Question: In the midst of a mid-sized PyCharm project, I have a number of imports of built-in libraries that are used in the code, but are not seen by PyCharm as used. An example is the one below. "os" is used four lines after the import, but the import is still labeled as by PyCharm as unused.
What gives?

---
Edit:
If I remove the "import os" statement, then I get the following error when loading the module in an interpreter.
'''
File "texts.py", line 14, in <module>
os.environ['DJANGO_SETTINGS_MODULE'] = "settings"
NameError: name 'os' is not defined
'''
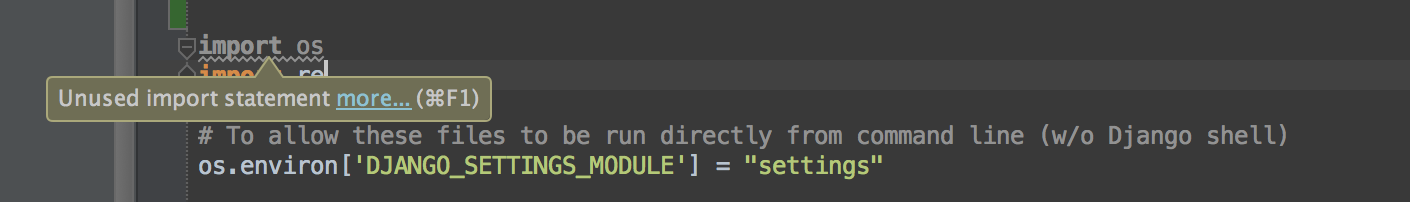
Answer: Fixed this problem in <URL>.